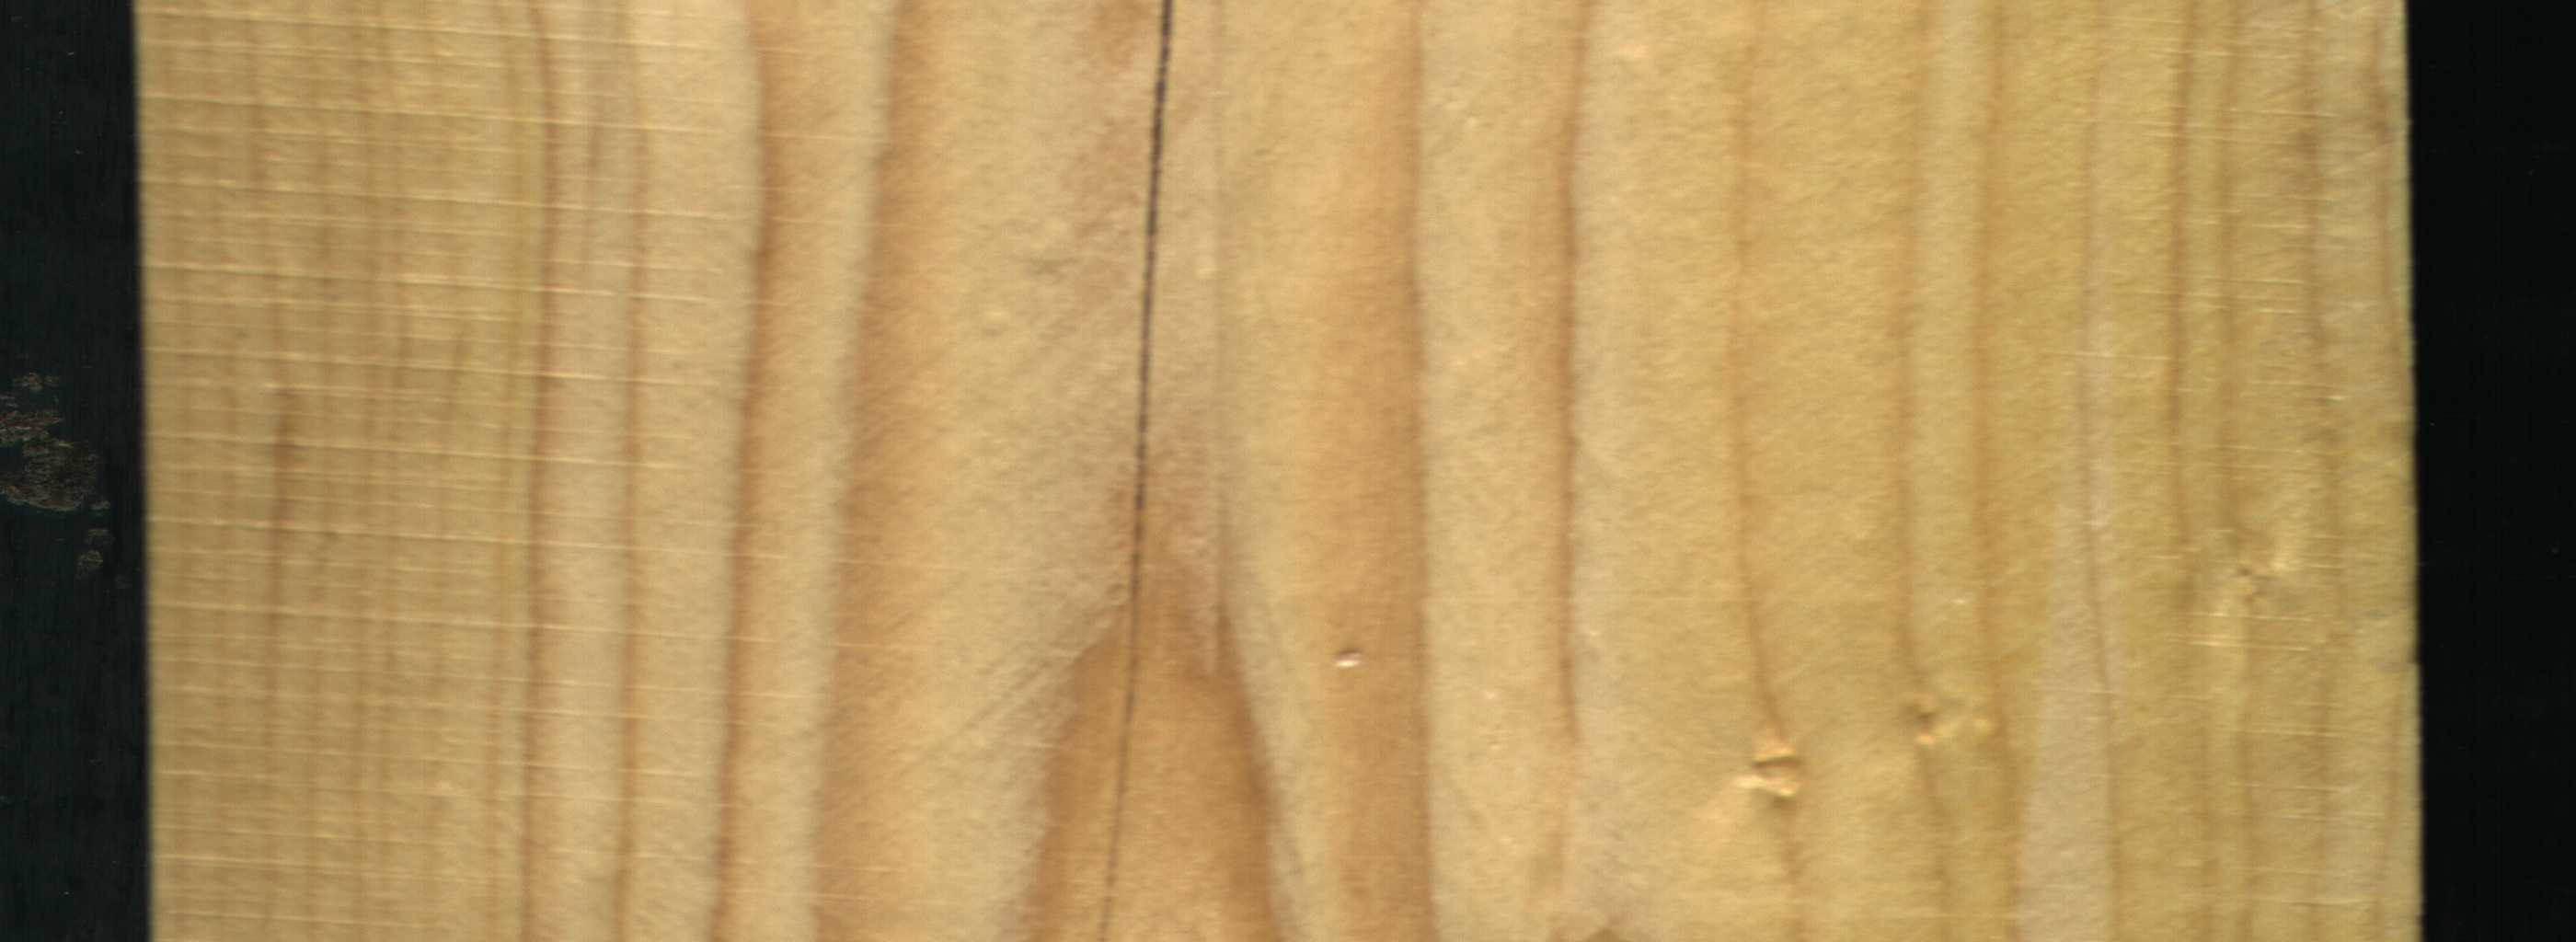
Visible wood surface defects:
Crack